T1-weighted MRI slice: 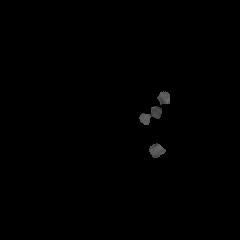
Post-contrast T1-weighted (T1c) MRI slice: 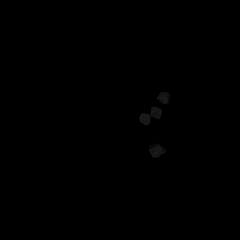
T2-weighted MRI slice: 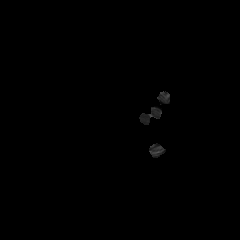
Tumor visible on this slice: no